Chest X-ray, PA view. Patient: 41 years old, sex M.
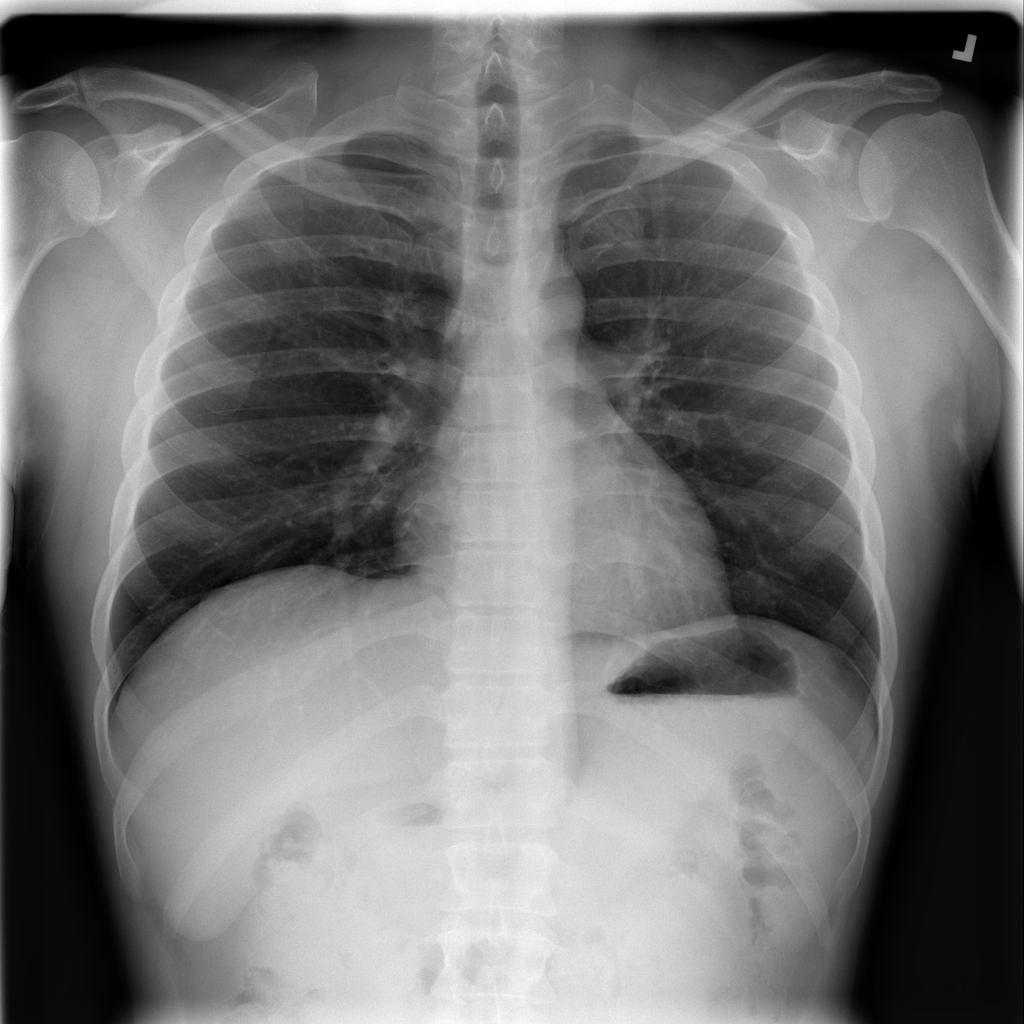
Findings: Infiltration